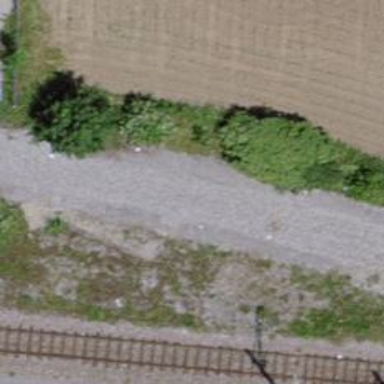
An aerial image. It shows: Abandoned railway spur.